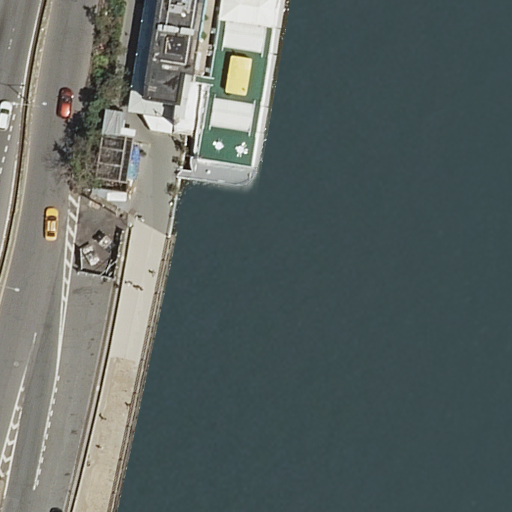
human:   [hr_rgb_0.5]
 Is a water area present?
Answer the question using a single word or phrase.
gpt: yes

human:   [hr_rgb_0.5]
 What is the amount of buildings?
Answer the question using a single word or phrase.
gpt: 1

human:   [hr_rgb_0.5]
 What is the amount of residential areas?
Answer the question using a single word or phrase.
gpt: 0

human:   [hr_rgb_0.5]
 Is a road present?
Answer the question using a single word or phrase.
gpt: yes

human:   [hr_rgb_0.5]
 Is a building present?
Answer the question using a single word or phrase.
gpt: yes

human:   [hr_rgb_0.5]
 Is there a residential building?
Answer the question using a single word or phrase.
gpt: yes

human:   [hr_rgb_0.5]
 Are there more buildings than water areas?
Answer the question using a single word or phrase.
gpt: no

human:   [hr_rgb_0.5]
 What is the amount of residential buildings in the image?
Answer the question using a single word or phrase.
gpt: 1

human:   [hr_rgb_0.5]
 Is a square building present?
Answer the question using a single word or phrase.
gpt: no

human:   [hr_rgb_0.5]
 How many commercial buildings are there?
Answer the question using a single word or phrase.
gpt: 0

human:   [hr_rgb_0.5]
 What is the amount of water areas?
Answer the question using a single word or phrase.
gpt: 1

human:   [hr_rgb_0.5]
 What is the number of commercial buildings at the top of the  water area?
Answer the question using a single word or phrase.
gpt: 0

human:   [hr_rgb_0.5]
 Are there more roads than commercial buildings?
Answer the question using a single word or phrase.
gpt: yes

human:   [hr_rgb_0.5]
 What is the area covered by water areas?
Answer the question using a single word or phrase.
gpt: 6649m2

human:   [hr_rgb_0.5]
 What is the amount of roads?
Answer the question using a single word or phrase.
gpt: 5

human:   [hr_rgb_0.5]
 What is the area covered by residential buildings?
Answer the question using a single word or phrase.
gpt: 844m2

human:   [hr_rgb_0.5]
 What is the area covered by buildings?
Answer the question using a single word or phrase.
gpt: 844m2

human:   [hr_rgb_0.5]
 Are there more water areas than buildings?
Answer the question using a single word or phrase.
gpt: no

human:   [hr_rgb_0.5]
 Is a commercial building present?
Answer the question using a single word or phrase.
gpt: no

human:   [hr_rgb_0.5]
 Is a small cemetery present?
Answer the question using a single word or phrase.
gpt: no

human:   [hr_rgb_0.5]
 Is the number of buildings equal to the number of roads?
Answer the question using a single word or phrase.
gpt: no

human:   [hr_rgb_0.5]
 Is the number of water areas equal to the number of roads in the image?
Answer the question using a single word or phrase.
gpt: no

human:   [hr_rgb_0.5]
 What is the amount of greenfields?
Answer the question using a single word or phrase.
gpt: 0

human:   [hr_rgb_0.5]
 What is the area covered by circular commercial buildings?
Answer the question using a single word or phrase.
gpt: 0m2

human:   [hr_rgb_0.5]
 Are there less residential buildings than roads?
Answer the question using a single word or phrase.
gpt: yes

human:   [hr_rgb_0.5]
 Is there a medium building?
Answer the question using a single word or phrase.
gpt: no

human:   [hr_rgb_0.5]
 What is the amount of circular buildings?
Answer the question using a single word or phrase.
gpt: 0

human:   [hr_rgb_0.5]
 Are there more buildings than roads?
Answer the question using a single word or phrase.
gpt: no

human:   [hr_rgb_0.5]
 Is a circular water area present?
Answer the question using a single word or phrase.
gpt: no

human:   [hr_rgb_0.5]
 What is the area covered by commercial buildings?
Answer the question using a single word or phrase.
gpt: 0m2

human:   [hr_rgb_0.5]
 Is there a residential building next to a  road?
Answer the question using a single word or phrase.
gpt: yes

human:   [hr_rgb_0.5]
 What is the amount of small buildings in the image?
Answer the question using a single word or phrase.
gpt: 0

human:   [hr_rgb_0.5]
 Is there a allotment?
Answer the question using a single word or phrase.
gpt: no

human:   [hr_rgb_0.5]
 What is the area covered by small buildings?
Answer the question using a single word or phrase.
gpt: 0m2

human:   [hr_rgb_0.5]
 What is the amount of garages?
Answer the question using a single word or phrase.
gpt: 0

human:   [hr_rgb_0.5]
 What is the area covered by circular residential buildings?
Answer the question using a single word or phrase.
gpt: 0m2

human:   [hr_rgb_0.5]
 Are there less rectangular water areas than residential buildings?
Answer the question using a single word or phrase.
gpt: yes

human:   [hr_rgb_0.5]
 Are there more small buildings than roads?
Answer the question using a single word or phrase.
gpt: no

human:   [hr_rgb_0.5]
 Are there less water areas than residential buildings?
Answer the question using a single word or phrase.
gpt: no

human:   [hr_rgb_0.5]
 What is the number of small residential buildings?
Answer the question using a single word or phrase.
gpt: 0

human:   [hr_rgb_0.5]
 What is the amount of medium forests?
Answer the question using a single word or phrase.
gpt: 0

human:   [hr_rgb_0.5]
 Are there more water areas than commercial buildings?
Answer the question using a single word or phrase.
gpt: yes

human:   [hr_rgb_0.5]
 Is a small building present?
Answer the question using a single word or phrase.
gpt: no

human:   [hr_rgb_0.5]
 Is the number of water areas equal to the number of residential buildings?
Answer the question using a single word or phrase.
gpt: yes

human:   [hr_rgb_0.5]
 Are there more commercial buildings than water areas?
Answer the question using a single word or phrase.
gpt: no

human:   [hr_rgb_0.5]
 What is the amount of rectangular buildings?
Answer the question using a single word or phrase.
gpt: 0

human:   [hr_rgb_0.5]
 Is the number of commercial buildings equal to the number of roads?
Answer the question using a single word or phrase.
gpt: no

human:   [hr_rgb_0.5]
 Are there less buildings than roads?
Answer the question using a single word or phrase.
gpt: yes

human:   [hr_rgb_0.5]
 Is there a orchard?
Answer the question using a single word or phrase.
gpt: no

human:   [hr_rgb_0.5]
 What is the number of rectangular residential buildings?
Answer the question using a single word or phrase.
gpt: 0

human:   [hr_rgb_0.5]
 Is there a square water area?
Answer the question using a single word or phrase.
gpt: no

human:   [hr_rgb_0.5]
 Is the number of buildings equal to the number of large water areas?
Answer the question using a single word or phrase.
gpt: yes

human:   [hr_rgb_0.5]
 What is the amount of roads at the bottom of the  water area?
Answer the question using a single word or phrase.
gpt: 0

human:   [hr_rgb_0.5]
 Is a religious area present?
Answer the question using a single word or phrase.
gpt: no

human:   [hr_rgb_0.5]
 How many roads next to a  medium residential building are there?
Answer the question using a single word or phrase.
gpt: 0

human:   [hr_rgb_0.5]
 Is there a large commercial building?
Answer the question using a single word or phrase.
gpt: no

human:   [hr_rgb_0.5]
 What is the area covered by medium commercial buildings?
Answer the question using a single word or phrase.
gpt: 0m2

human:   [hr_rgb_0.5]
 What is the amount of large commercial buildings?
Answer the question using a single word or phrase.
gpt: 0

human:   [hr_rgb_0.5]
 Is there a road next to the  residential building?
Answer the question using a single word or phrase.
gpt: yes

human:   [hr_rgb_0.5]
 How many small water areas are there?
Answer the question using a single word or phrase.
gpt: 0

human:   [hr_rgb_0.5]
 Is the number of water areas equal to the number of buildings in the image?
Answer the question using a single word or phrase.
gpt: yes

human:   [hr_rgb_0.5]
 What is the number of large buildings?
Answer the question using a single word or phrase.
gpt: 1

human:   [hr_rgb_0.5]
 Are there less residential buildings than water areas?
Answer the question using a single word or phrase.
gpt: no

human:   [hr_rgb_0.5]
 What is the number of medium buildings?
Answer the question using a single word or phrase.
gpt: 0